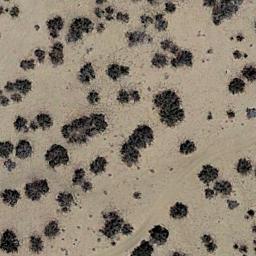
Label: chaparral